A 2-D grayscale encoding of one vibration snapshot from a rotor kit is shown. Based on the visible evidence, which rotor condition applies: normal, misalignment, unbalance, looseness?
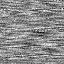
Answer: misalignment